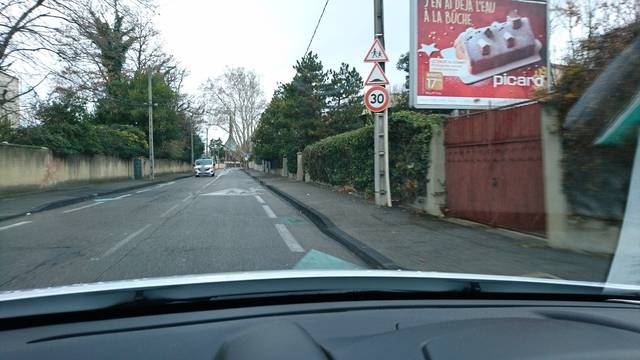
Region: France
Coordinates: 43.934, 4.801